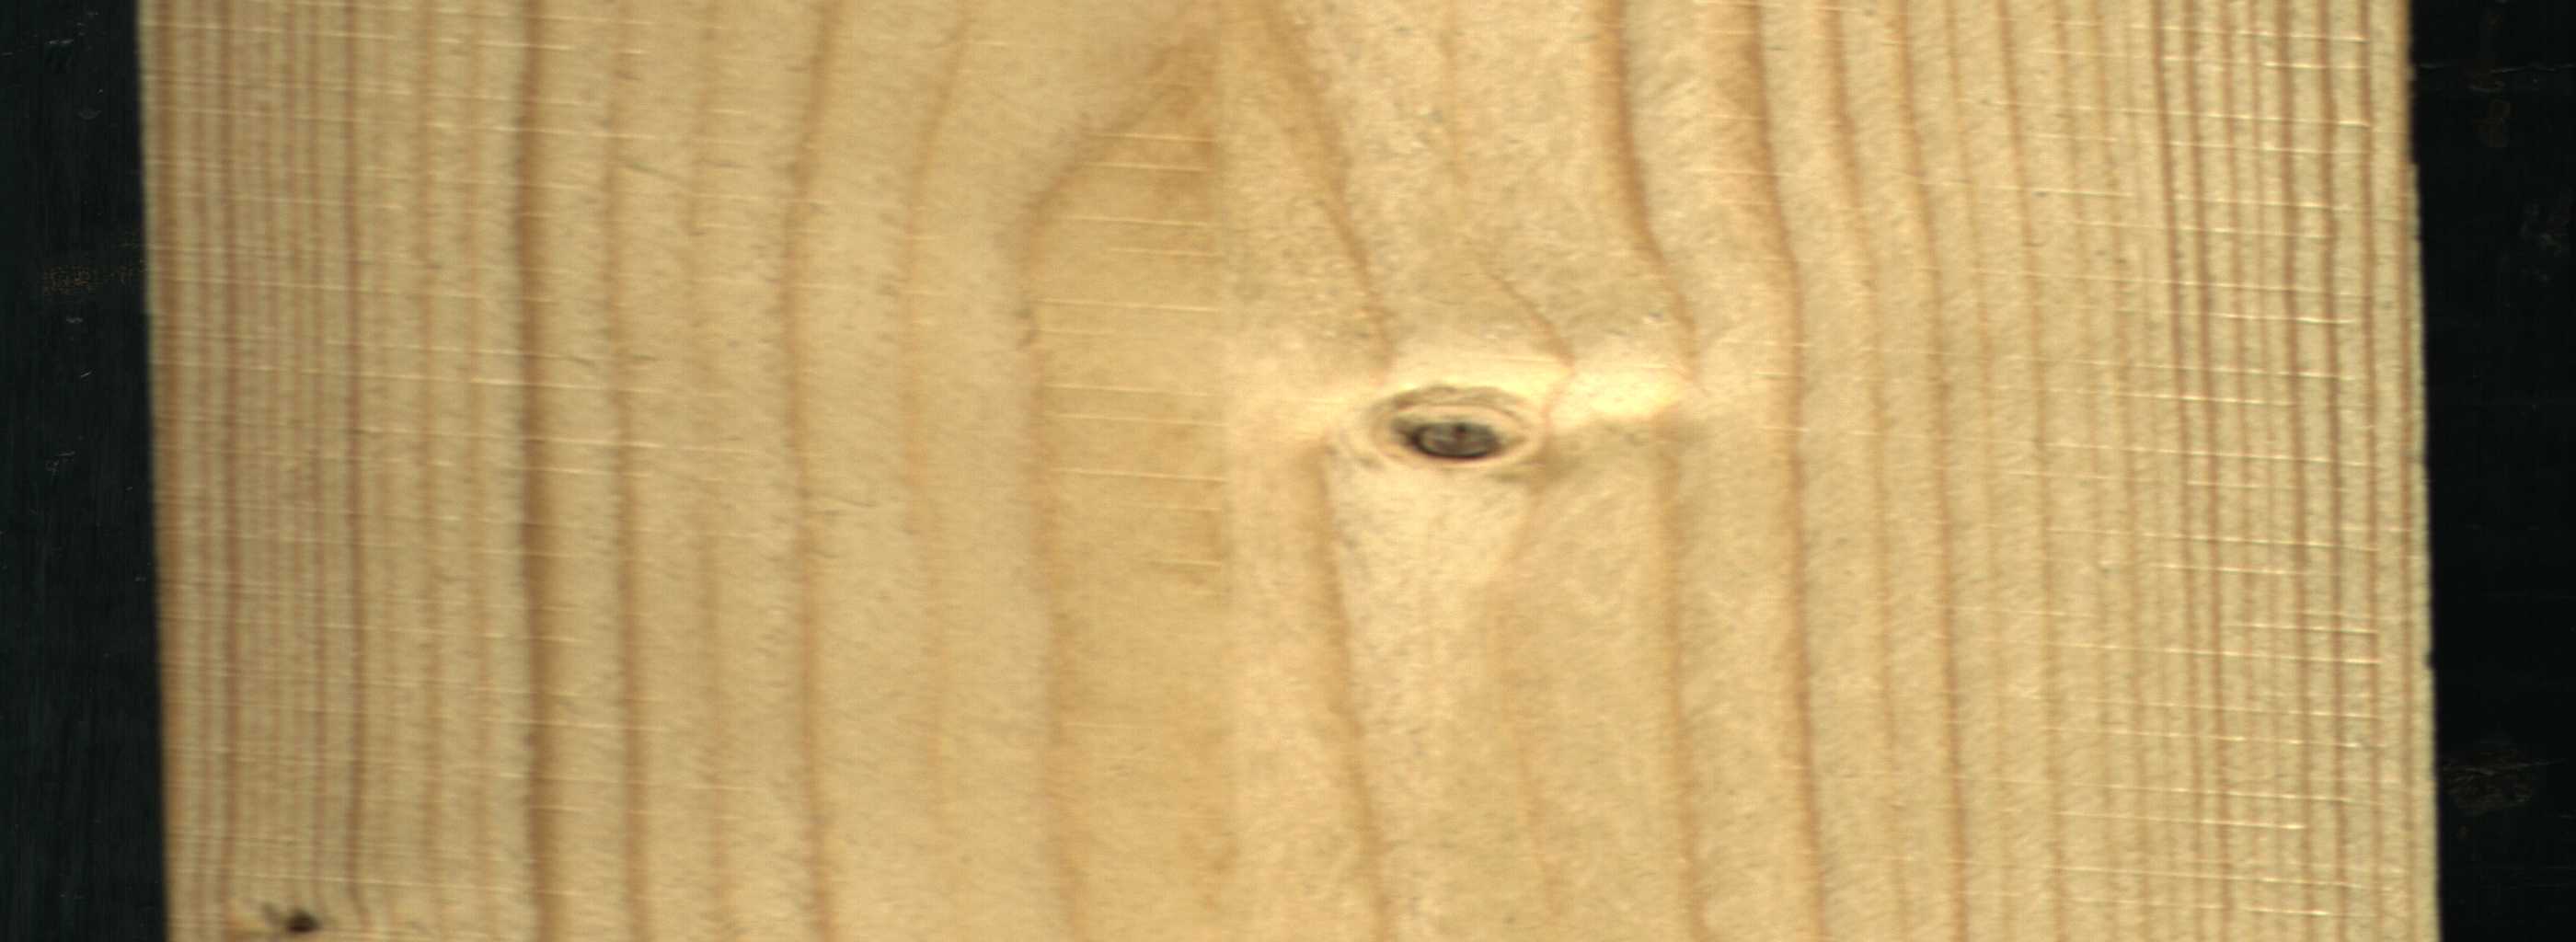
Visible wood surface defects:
Dead_Knot
Live_Knot